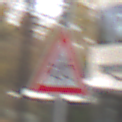
Verkehrszeichen: KinderRechts
Umgebung: Outdoor, Urban
Tageszeit: Midday
Wetter: Overcast
Licht: Natural
Jahreszeit: NotSpecified
Kontrast: LowContrast